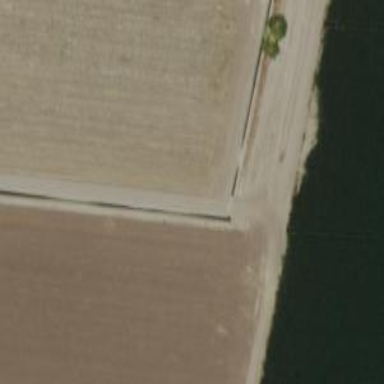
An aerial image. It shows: Irrigation culvert used for service.